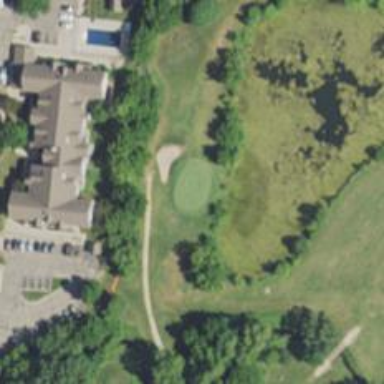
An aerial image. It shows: View of golf hole.